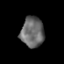
Tissue: prostate
Cell type: Fibroblasts
Senescence score: 0.752
Nuclear area (px): 682
Mean DAPI intensity: 106.05